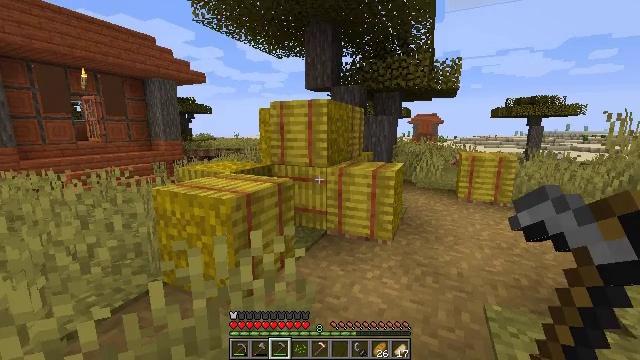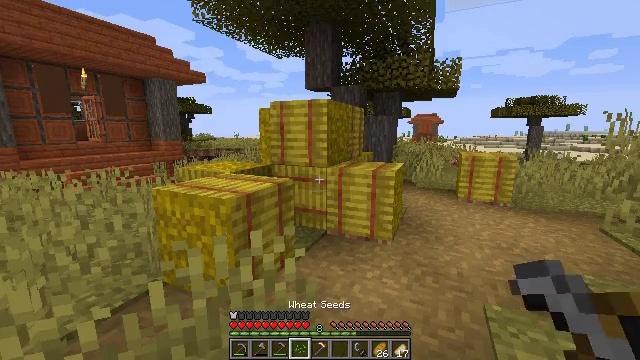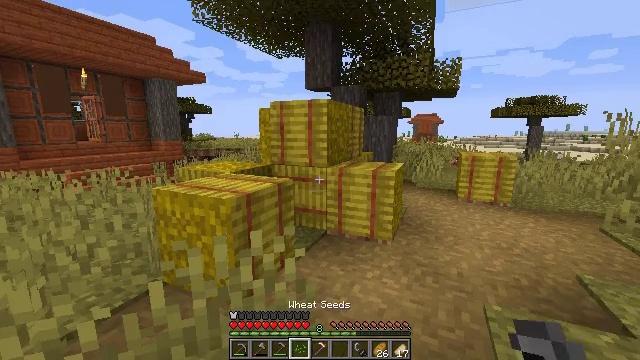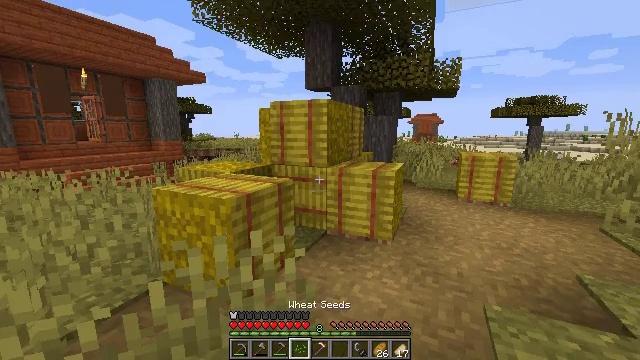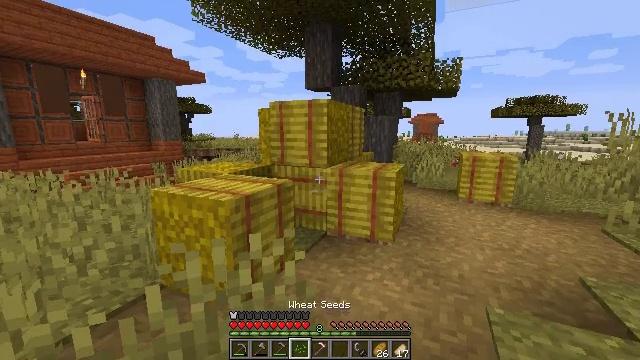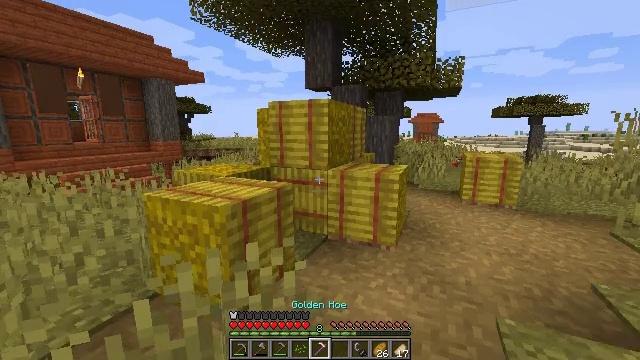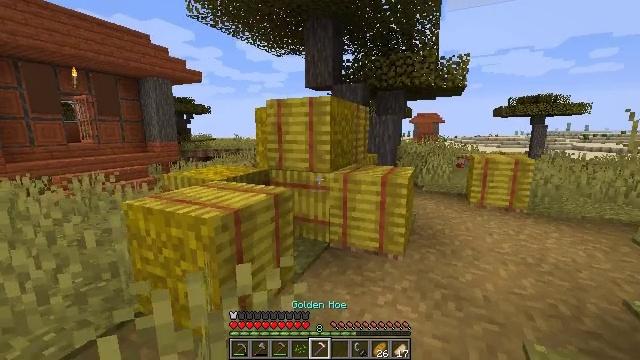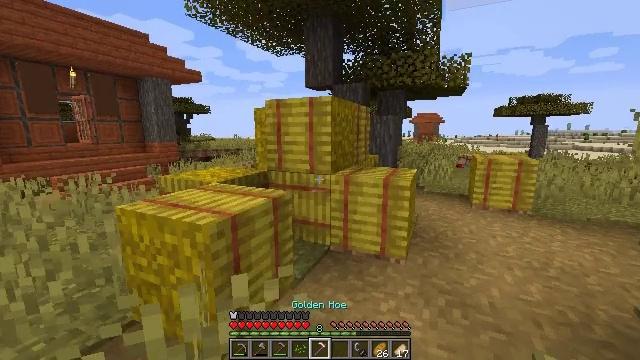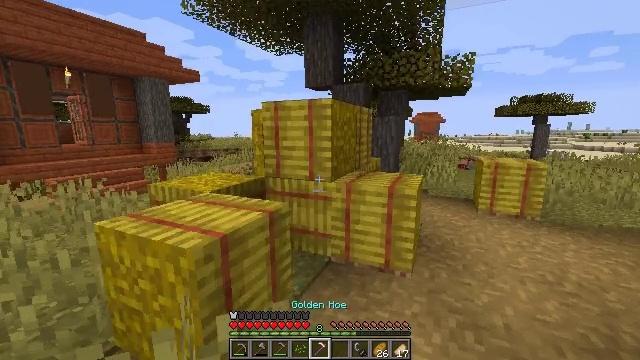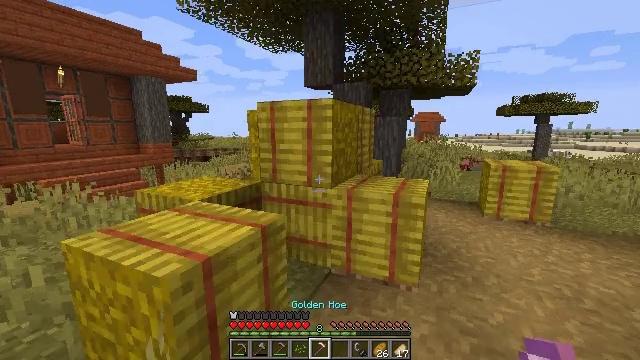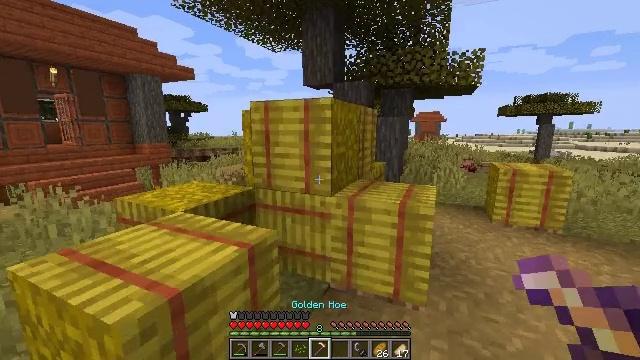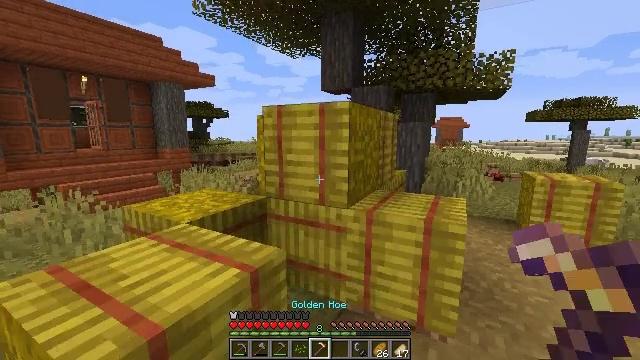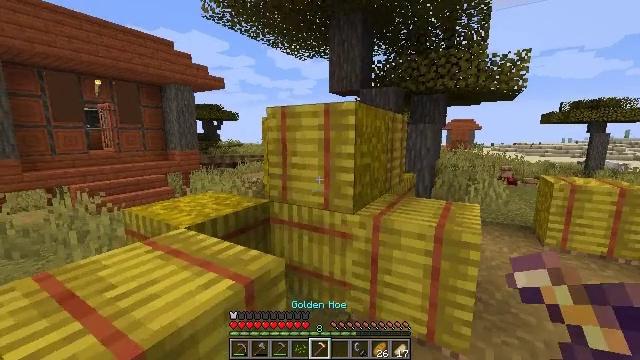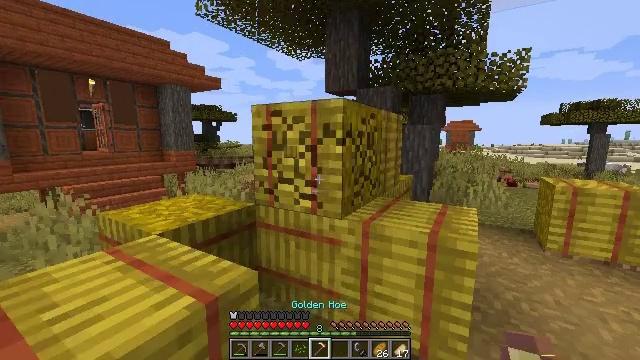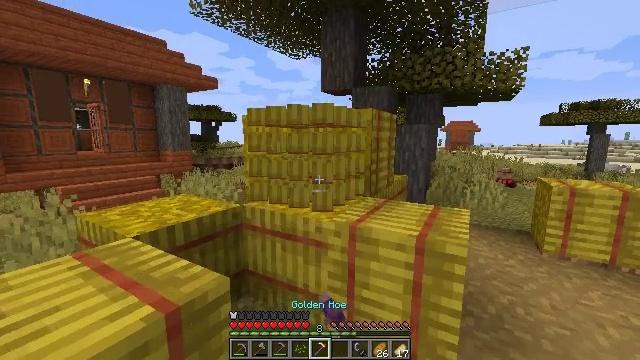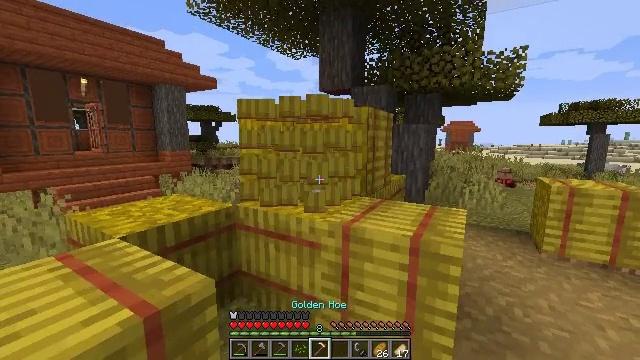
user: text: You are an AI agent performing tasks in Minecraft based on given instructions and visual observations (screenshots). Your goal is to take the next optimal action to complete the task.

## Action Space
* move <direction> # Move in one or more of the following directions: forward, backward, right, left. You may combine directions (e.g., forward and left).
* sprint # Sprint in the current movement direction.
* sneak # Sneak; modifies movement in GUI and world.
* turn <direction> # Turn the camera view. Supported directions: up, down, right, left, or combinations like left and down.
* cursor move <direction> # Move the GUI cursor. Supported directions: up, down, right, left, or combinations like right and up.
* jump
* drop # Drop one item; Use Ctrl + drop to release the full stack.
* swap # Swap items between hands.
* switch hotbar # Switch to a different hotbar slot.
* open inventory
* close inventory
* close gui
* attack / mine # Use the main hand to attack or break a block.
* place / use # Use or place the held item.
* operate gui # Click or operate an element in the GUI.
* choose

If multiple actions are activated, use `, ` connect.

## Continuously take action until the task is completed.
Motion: motion action
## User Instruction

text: Collect a hay block for crafting.
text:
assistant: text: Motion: no_op
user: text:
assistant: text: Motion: no_op
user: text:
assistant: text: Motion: no_op
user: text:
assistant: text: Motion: move forward
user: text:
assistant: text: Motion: move forward
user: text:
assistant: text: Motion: move forward
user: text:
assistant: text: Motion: move forward
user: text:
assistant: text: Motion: move forward
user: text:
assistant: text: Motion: move forward
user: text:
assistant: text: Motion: move forward
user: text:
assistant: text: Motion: move forward, turn left and up
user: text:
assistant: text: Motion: move forward and move right, turn left
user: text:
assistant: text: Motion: move right, attack / mine
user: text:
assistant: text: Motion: attack / mine
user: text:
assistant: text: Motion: attack / mine
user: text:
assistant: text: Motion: attack / mine
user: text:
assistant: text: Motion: attack / mine
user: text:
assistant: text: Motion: attack / mine
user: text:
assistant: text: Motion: attack / mine
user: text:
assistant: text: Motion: turn right and down, attack / mine
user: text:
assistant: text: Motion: turn right and down, attack / mine
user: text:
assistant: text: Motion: turn right and down, attack / mine
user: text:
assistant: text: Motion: attack / mine
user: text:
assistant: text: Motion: attack / mine
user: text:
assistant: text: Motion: attack / mine
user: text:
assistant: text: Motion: attack / mine
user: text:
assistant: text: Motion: turn left, attack / mine
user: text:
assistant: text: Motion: turn left, attack / mine
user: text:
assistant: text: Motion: attack / mine
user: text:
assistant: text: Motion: attack / mine